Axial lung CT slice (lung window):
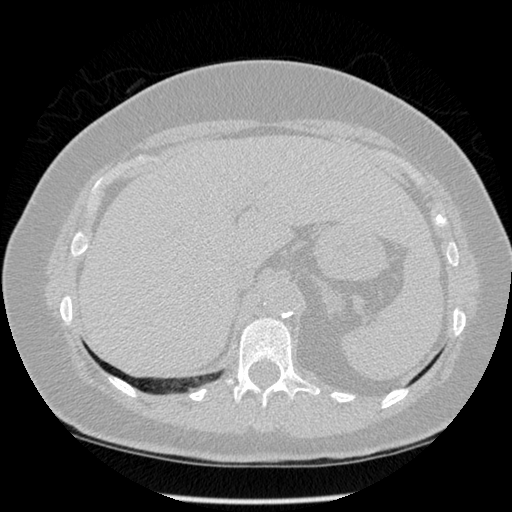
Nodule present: no